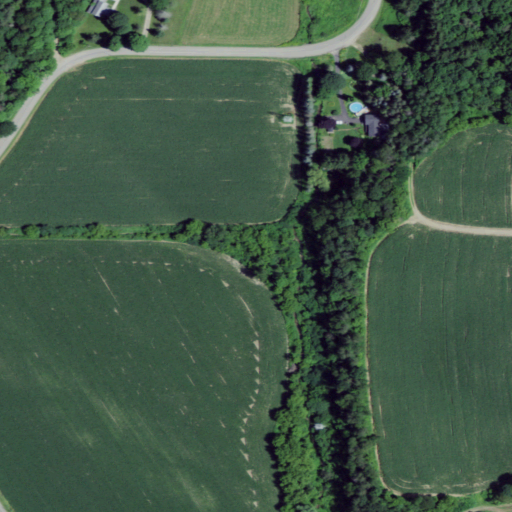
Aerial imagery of valley in New York named Davis Hollow containing cultivated crops, mixed forest, deciduous forest, pasture, open development, herbaceous wetlands, and low intensity development